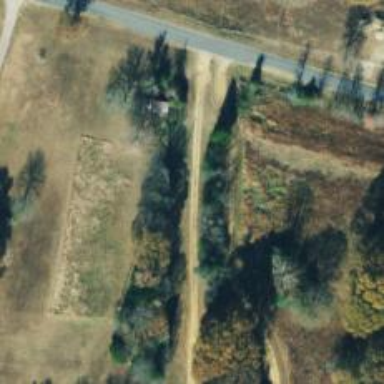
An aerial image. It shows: Driveway.